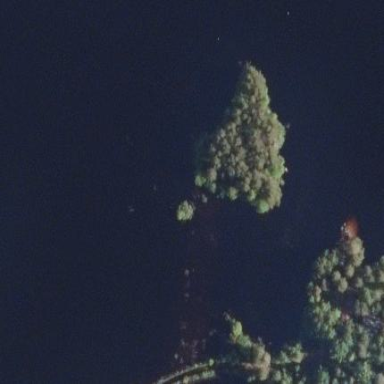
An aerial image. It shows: Islet covered with needle-leaved woodland.